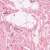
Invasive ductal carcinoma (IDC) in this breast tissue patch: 0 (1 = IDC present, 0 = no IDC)